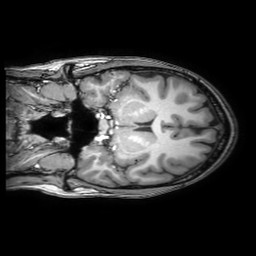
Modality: T1w
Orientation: coronal
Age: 28
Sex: female
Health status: healthy
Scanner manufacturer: philips
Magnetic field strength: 3 T
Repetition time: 0.0079 s
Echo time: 0.0035 s